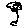
Label: flower